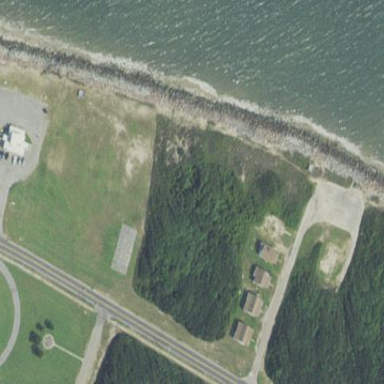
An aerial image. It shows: Breakwater constructed of rocks.